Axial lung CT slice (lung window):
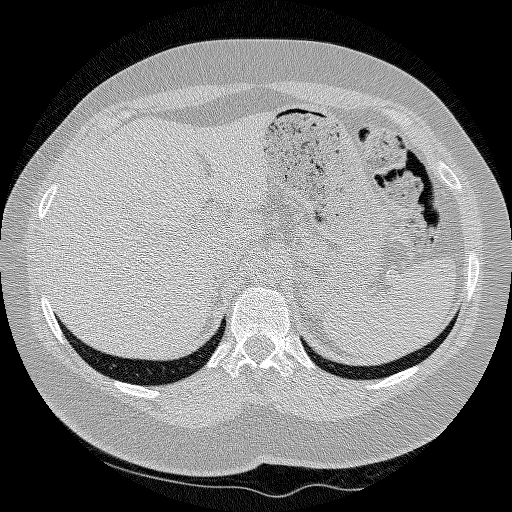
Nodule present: no